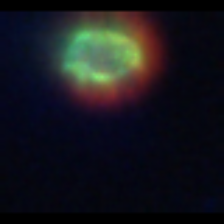
Taxon: NanoPlankton
Group: Other